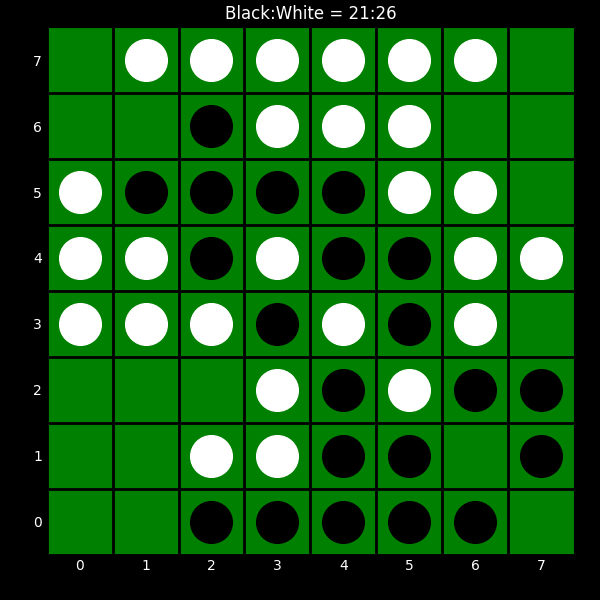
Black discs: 21
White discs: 26